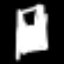
Label: bed